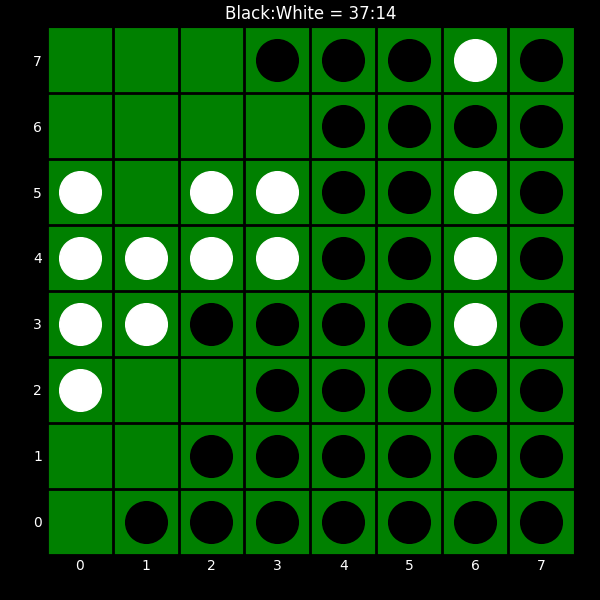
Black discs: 37
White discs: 14